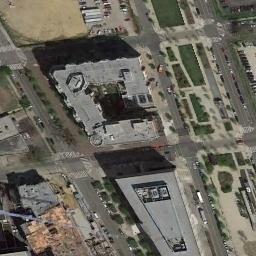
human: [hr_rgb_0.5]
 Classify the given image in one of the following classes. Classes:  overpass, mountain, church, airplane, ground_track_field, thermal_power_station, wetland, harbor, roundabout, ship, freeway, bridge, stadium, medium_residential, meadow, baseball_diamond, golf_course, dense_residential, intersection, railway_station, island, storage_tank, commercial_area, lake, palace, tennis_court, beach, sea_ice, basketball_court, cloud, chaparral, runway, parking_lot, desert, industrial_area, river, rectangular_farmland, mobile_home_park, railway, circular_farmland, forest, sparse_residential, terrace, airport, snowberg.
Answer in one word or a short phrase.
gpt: commercial_area